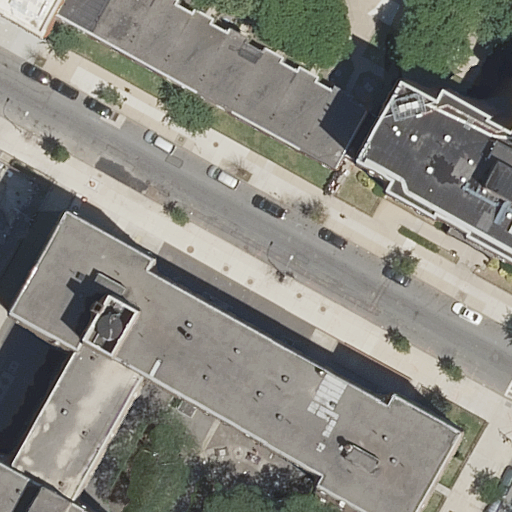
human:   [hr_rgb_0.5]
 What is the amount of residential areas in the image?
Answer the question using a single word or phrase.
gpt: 1

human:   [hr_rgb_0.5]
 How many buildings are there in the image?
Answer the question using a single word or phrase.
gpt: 4

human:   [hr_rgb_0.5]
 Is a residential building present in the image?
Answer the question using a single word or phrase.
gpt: yes

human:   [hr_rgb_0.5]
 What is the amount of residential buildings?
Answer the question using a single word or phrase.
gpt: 4

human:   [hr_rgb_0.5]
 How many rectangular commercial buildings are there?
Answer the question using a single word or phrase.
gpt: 0

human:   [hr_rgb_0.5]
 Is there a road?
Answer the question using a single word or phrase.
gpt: yes

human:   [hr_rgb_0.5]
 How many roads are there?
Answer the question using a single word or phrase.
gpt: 2

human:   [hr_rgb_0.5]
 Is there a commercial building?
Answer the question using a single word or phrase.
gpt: no

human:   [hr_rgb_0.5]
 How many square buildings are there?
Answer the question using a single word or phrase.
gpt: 0

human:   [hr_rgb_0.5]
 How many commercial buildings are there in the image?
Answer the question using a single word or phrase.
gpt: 0

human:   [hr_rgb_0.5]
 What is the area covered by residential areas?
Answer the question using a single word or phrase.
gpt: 16m2

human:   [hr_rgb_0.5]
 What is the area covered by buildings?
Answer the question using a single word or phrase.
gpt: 1659m2

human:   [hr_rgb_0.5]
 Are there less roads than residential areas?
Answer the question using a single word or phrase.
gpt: no

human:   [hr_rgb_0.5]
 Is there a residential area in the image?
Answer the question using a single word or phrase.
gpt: yes

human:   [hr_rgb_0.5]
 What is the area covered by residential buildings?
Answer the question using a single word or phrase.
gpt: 1659m2

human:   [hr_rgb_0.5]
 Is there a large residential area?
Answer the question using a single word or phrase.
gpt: no

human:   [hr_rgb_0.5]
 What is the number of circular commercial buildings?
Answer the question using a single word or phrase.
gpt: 0

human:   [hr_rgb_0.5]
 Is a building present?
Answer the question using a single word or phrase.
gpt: yes

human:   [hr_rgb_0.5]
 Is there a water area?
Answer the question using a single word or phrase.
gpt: no

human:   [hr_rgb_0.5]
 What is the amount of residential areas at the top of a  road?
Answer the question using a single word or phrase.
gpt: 0

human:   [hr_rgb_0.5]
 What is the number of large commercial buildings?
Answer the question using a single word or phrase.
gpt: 0

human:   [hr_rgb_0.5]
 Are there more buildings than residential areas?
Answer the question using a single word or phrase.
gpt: yes

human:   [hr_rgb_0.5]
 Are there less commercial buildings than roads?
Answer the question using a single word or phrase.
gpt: yes

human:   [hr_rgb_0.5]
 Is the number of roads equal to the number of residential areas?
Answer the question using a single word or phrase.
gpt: no

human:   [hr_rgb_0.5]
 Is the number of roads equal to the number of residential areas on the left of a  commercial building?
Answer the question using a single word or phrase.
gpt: no

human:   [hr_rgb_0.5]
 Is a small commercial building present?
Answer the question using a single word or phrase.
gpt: no

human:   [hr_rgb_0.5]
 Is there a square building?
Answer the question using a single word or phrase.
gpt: no

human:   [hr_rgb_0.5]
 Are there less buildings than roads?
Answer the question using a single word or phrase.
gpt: no

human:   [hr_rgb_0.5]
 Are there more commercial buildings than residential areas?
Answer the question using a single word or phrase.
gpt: no

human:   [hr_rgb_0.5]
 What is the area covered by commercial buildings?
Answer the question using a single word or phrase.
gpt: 0m2

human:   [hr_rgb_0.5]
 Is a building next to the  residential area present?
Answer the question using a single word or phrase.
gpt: yes

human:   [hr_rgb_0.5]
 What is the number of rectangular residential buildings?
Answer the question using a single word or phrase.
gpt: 1

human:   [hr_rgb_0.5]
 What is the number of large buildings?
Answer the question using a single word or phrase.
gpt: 1

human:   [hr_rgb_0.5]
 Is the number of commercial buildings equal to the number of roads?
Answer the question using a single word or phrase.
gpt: no

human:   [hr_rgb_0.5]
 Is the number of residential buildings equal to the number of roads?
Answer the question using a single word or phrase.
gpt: no

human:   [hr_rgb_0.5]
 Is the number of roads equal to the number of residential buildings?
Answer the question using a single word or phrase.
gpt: no

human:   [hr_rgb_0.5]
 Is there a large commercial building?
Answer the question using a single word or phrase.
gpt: no

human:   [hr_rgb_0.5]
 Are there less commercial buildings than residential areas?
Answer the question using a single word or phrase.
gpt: yes

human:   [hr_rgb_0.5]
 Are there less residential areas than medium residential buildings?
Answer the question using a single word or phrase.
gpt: yes

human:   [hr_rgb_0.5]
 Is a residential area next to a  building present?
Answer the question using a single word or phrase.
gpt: yes

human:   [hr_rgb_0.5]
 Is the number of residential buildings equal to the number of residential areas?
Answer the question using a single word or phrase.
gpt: no

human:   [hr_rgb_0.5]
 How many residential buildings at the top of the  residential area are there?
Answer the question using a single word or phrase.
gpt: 3

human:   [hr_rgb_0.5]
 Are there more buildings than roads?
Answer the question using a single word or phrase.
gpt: yes

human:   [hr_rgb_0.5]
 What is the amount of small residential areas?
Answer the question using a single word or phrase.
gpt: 1

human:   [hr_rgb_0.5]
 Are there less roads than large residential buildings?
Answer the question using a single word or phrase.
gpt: no

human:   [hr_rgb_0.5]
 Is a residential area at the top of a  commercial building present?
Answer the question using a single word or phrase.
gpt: no

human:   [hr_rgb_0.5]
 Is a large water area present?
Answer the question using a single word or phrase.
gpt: no

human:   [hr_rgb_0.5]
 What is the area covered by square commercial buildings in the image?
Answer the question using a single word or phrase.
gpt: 0m2

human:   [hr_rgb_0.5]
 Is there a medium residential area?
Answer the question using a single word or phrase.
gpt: no

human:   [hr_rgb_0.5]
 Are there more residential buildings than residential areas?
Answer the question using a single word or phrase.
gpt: yes

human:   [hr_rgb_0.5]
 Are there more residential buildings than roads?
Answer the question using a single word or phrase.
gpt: yes

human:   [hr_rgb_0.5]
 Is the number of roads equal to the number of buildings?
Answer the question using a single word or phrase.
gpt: no

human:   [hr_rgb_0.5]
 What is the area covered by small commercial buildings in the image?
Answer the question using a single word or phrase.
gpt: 0m2

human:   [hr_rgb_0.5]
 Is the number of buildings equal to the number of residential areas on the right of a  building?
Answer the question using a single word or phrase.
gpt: no

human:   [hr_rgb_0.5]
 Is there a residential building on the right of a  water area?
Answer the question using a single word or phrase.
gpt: no

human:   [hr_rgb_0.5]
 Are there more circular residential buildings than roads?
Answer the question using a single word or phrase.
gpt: no

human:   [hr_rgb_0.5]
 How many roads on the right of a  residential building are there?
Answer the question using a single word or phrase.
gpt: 2

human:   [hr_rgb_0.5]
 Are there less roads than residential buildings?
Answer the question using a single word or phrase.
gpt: yes

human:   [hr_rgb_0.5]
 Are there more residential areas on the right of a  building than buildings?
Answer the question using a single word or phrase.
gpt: no

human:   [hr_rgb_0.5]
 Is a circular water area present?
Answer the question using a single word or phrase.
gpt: no

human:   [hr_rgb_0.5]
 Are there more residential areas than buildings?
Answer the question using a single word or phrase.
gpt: no

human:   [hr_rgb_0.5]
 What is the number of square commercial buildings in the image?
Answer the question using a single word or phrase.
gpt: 0

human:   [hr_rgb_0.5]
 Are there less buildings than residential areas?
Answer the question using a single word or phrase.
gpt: no

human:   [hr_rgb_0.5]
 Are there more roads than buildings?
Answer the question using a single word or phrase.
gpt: no